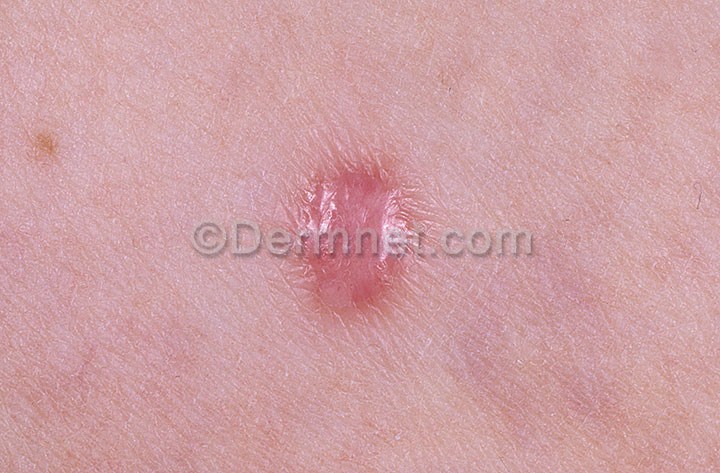
Disease: Seborrheic Keratoses and other Benign Tumors